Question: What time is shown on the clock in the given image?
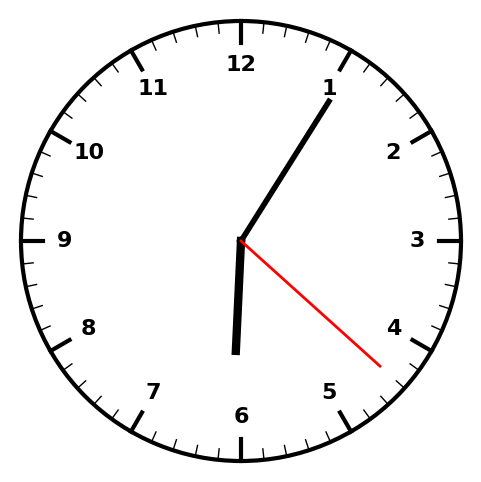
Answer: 06:05:22